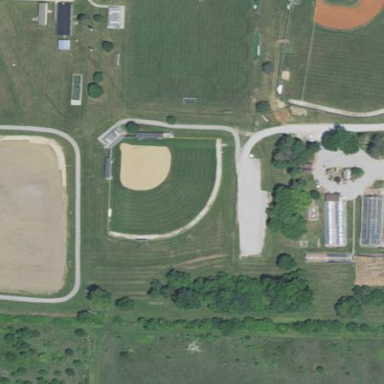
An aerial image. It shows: Softball pitch for leisure land activities.